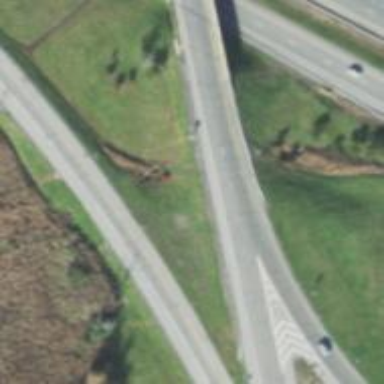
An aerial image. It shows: Asphalt road classified as secondary expressway.